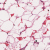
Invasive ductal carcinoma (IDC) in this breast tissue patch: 0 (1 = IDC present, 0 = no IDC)